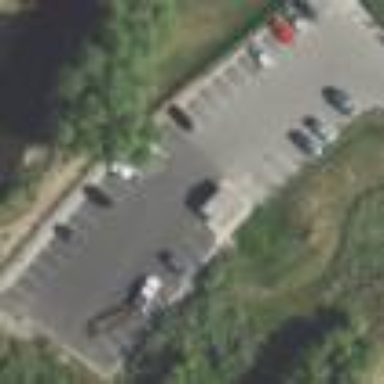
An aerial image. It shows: Parking area.